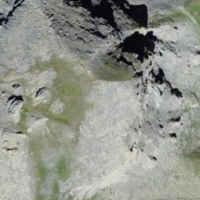
EUNIS habitat code: 48
Species observed at this site:
Leontopodium nivale